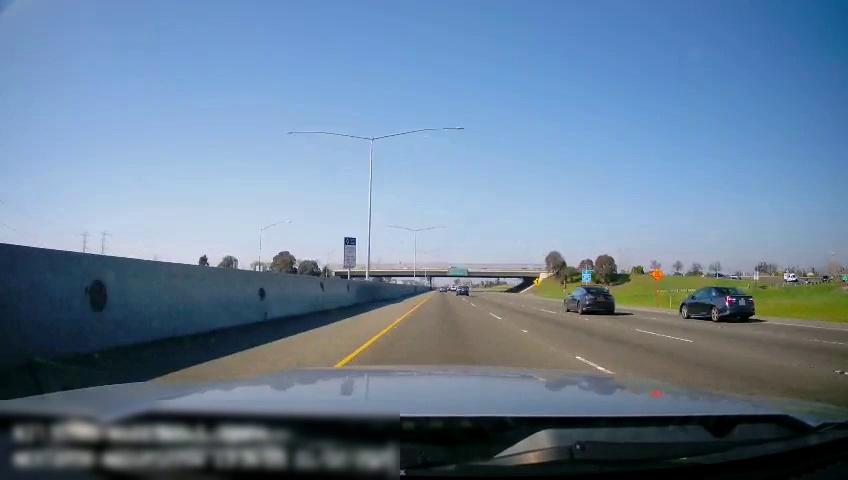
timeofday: Day
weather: Sunny
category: Drivable Space
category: Vehicles | Car
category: Vehicles | Car
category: Vehicles | Car
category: Lanes | Current Lane
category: Lanes | Current Lane
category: Lanes | Alternate Lane
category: Lanes | Alternate Lane
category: Lanes | Alternate Lane
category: Traffic | Signs
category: Traffic | Signs
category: Traffic | Signs
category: Traffic | Signs